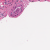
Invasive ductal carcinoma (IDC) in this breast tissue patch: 0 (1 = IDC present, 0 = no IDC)